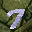
Label: 7